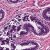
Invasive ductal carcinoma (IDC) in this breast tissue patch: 0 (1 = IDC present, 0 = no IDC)